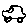
Label: car